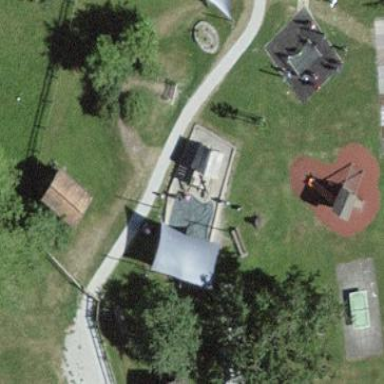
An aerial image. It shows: Playground with earth surface.